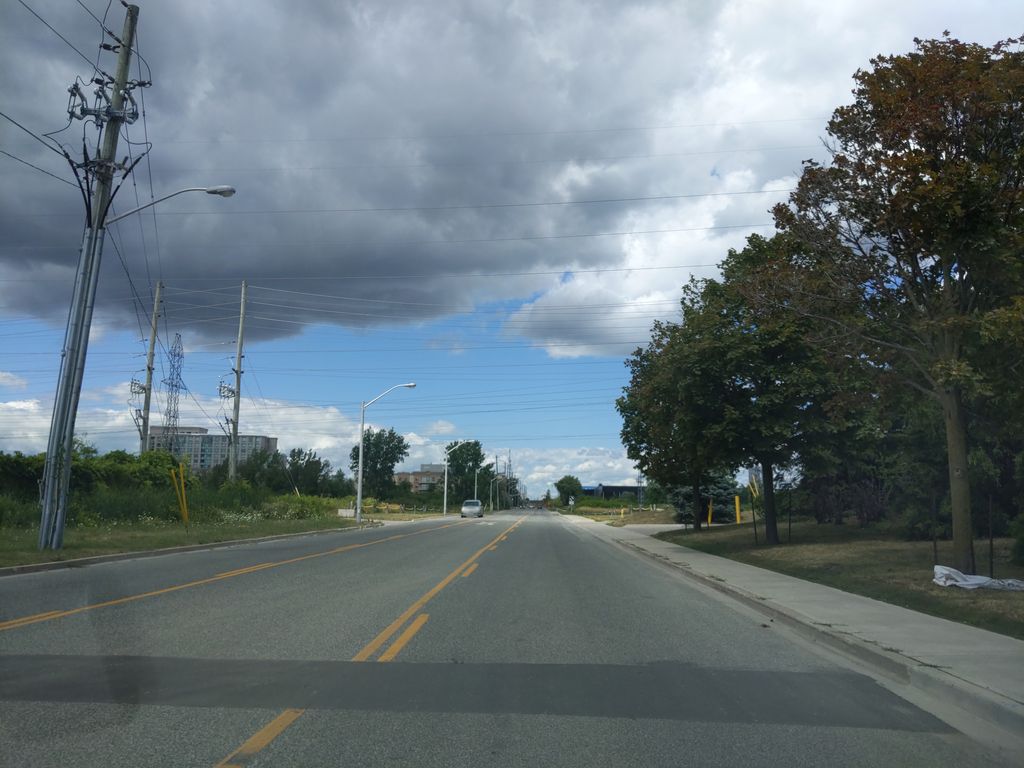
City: toronto